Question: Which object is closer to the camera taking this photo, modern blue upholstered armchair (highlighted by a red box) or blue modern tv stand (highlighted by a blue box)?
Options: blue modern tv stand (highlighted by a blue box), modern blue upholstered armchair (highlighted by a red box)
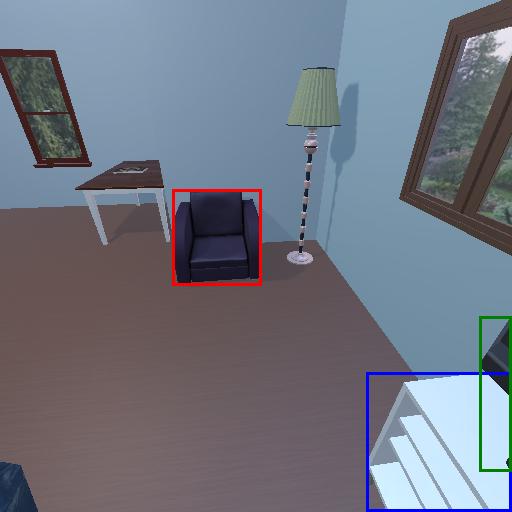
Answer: blue modern tv stand (highlighted by a blue box)